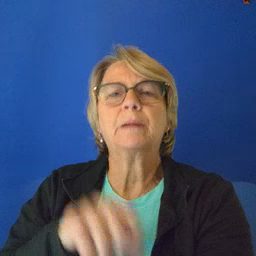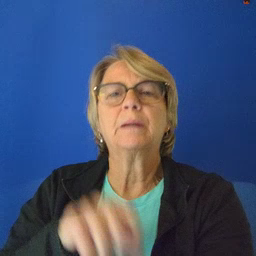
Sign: vacuum